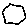
Label: hexagon